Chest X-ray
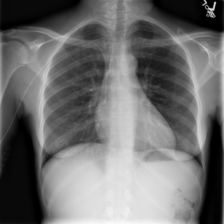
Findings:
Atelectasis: negative
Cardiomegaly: negative
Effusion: negative
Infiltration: negative
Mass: negative
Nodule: negative
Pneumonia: negative
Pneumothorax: negative
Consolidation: negative
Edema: negative
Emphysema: negative
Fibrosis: negative
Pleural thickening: negative
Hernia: negative